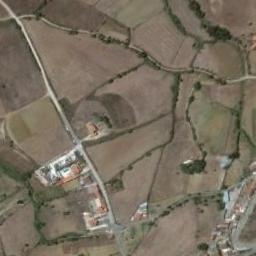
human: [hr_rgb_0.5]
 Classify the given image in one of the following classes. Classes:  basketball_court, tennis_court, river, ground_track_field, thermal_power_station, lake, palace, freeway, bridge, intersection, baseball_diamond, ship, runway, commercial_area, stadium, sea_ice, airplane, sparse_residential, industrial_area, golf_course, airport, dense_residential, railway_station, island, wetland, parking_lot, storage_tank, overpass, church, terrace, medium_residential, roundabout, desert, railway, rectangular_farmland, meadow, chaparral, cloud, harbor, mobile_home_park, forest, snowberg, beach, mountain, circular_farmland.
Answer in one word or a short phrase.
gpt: terrace